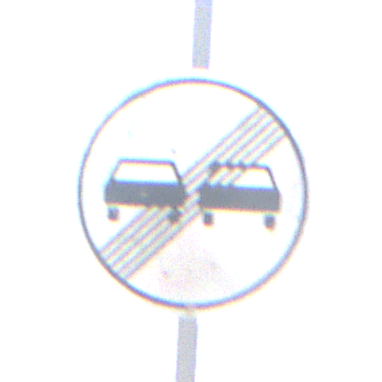
Verkehrszeichen: EndeUeberholverbot
Umgebung: Outdoor, Nature
Tageszeit: MorningAfternoon
Wetter: Clear
Licht: Natural
Jahreszeit: NotSpecified
Kontrast: HighContrast